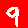
Digit: 9